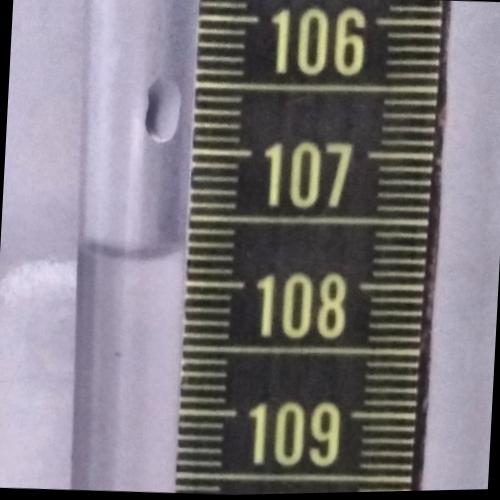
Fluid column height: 107.8 cm